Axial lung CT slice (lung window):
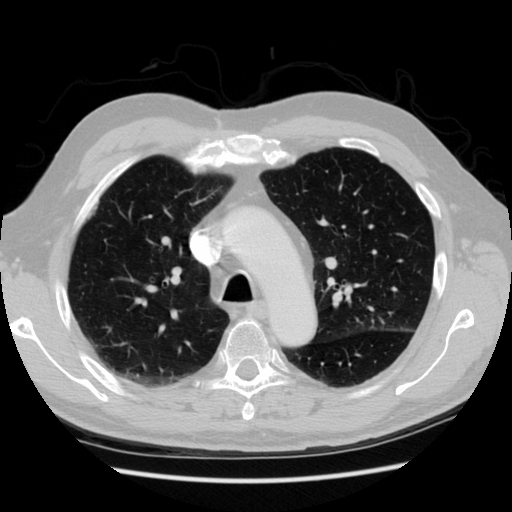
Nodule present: no